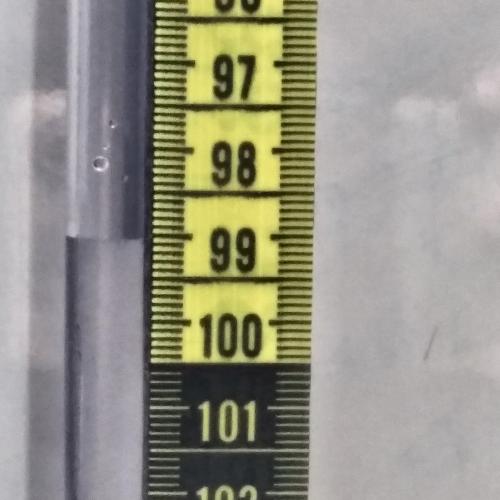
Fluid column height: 99.0 cm